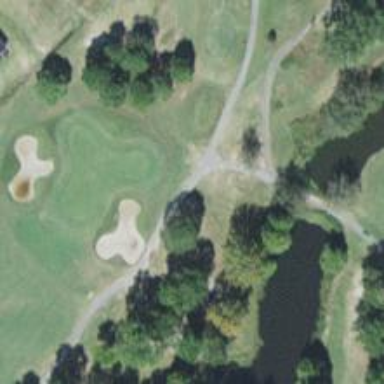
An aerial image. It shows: Golf fairway surrounded by grass.